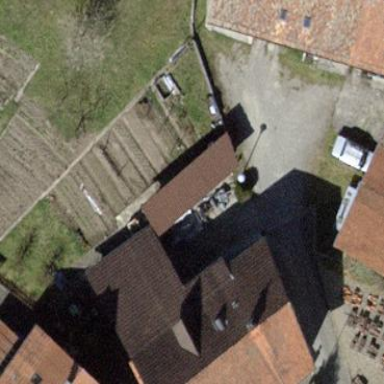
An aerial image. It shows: Garage.